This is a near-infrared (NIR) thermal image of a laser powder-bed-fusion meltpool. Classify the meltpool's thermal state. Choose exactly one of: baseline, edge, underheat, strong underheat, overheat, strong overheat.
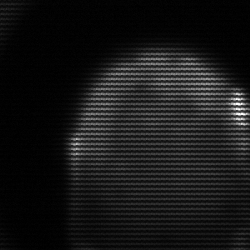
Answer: edge